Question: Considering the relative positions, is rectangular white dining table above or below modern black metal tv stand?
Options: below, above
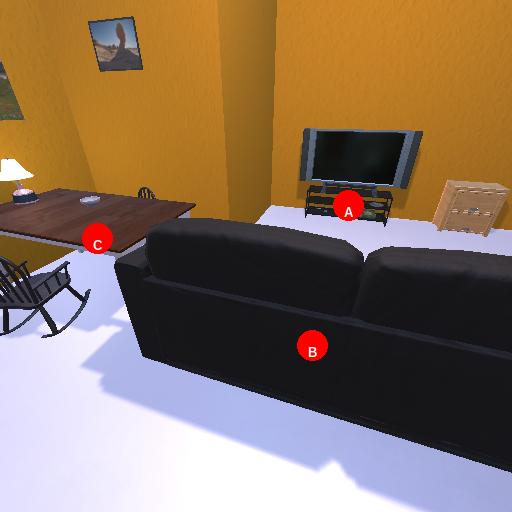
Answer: below